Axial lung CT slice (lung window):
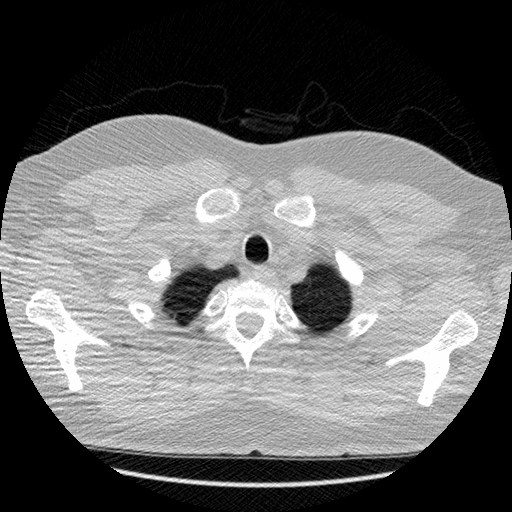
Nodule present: no